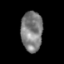
Tissue: skin
Cell type: Epithelial cells
Senescence score: 0.2411
Nuclear area (px): 841
Mean DAPI intensity: 126.908